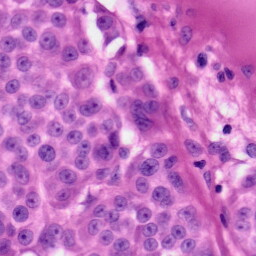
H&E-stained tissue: Skin